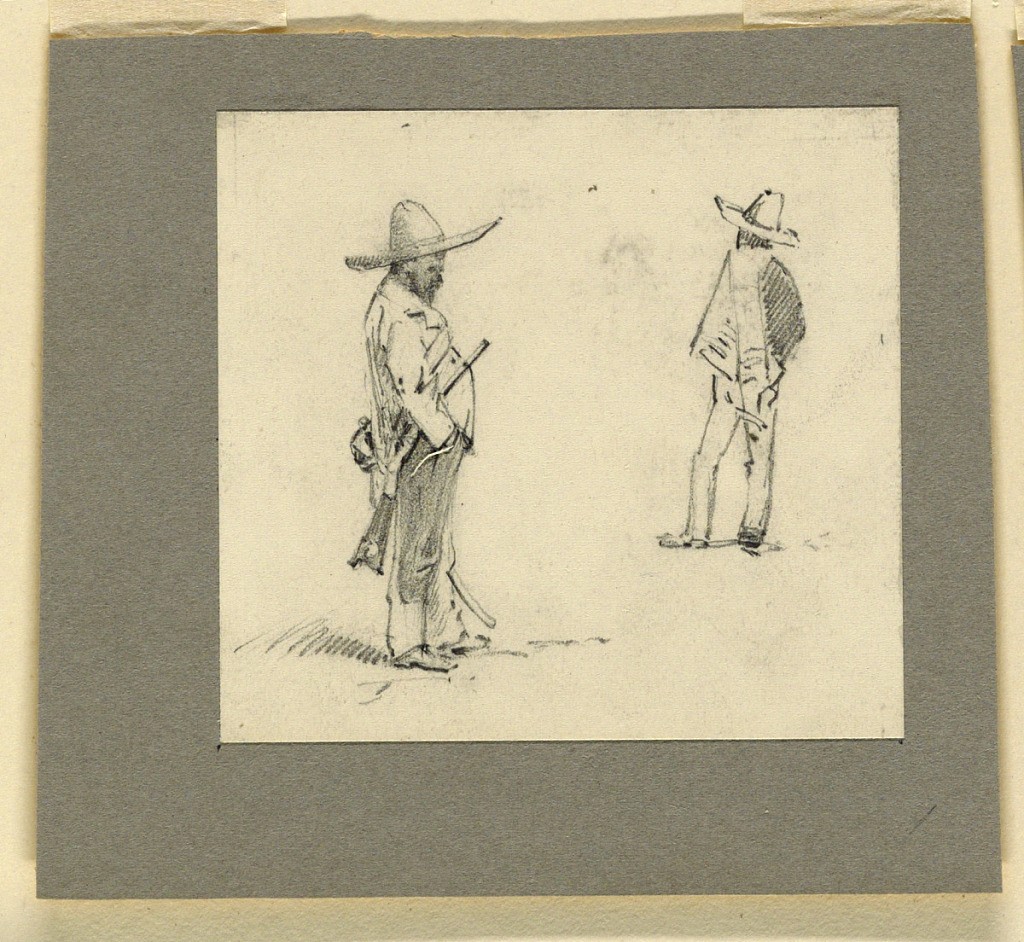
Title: Two Mexicans Standing
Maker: Howard Russell Butler, American, 1856 - 1934
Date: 1885 or 1888
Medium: Black crayon on paper, laid down on cardboard
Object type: Drawing
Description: Horizontal rectangle. At left: a man with a gun and a sword is shown in profile turned toward right. At right: a man shown from the back.